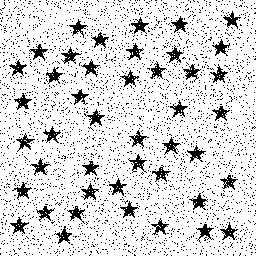
Squares: 0
Triangles: 0
Stars: 44
Total shapes: 44